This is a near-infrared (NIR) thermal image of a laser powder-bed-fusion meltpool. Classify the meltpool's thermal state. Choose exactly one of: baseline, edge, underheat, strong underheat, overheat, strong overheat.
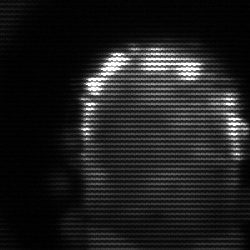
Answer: baseline